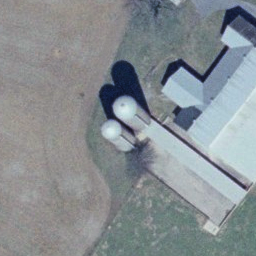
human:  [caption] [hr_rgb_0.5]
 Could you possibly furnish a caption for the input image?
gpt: There are two storage tanks arranged neatly on the ground with some buildings beside .

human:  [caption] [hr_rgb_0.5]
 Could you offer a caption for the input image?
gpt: Two small storage tanks next to some buildings are on the ground .

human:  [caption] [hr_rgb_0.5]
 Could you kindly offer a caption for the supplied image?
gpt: Two small storage tanks are arranged neatly on the ground .

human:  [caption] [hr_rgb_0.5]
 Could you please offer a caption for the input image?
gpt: There are two storage tanks on the lawn with some buildings beside .

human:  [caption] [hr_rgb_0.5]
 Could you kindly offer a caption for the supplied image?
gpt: Two small storage tanks are on the lawn with some buildings beside .